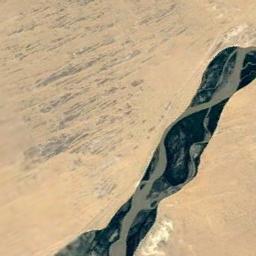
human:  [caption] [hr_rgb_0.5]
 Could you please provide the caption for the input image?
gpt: This is a sand dune with a yellow wavy texture with a dark gray bare top .

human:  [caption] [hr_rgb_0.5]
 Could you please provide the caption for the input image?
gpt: The desert has yellow sand and flat terrain while a river and an oasis go through the desert .

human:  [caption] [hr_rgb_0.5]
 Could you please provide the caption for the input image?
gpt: There is a band of rock in this desert .

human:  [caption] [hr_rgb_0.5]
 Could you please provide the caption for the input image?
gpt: There are white desert with lines of green plants .

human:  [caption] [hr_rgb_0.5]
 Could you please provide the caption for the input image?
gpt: A river intersperses in the desert .